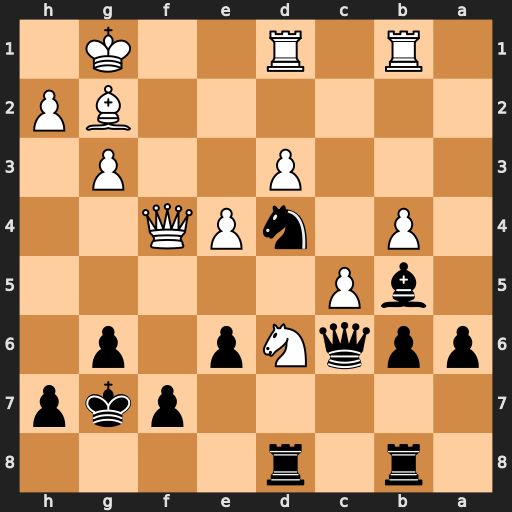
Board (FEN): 1r1r4/5pkp/ppqNp1p1/1bP5/1P1nPQ2/3P2P1/6BP/1R1R2K1
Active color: b
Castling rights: -
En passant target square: -
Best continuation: Ne2+ Kh1 Nxf4